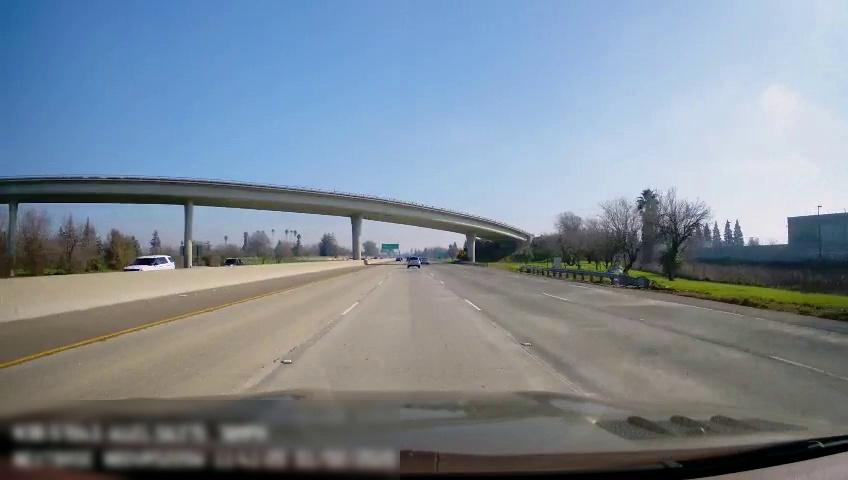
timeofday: Day
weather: Sunny
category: Vehicles | SUV
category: Vehicles | SUV
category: Drivable Space
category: Vehicles | SUV
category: Vehicles | Car
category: Lanes | Current Lane
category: Lanes | Current Lane
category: Lanes | Current Lane
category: Lanes | Alternate Lane
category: Lanes | Alternate Lane
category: Traffic | Signs